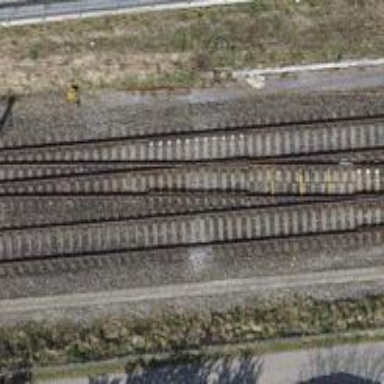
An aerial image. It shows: Single-track railway with electrified contact lines.